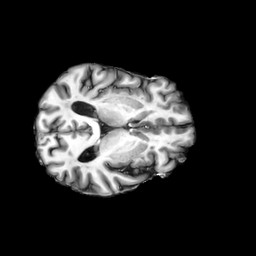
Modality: T1w
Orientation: axial
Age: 64
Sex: male
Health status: ill